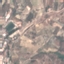
Land use / land cover class: PermanentCrop